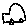
Label: car